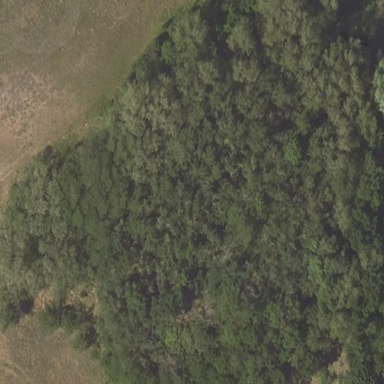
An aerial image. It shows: Broadleaved woodland area.